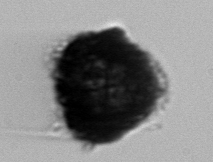
Label: Gonyaulax